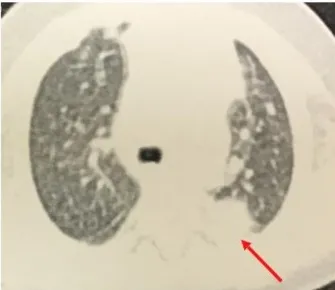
Clinical record of the patient with CGD. Thorax computed tomography at 5 months of age. The red arrow indicates the local lesion.
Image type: radiology (ct)